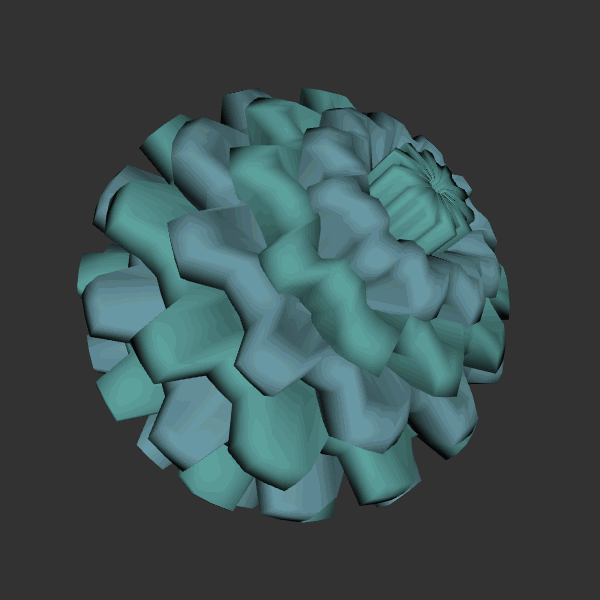
Background: dark